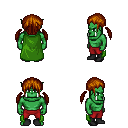
a pixel art fantasy rpg character, male body template, orc, green skin, green cape, red pants, brunette twin-tailed hairstyle, black shoes, four views (front, back, left, right), 2x2 character sprite sheet, small pixel art, hard edges, no anti-aliasing